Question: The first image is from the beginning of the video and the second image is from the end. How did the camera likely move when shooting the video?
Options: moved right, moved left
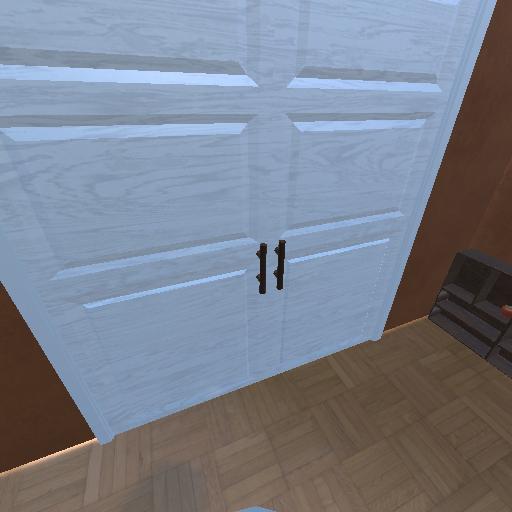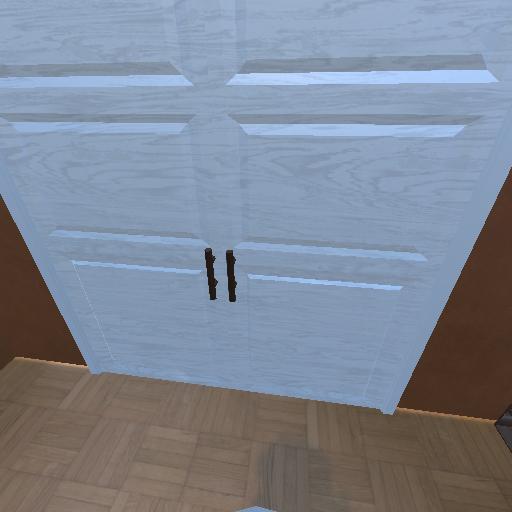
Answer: moved right